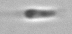
Label: flagellate_morphotype3